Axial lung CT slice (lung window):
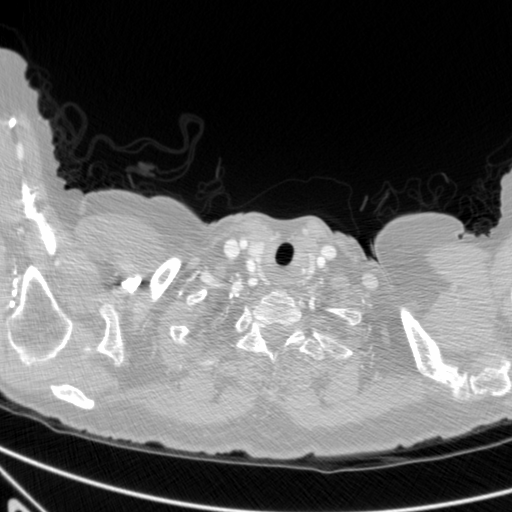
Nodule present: no